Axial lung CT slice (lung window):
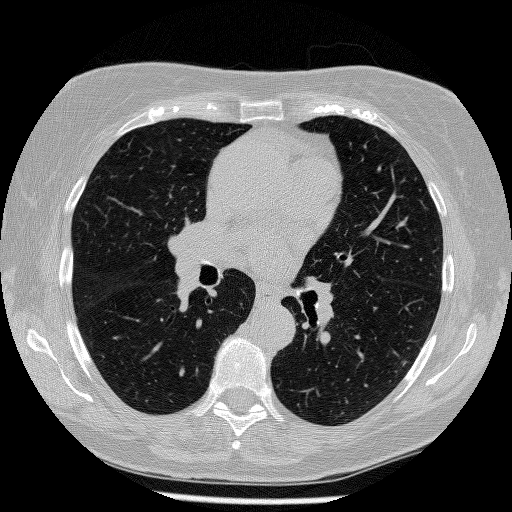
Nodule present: yes
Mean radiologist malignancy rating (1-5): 4